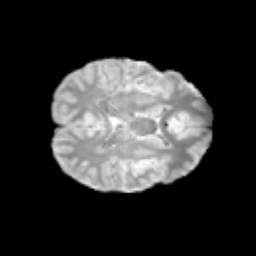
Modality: T2w
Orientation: axial
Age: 13
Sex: male
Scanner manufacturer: siemens
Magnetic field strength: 3 T
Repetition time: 3.8 s
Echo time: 0.07 s